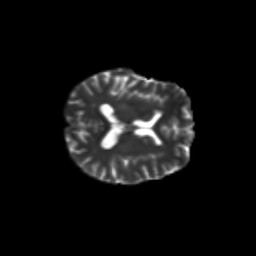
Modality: T2w
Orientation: axial
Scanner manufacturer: siemens
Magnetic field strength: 3 T
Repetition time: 9.2 s
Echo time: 0.084 s